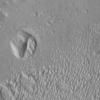
Label: not_dusty